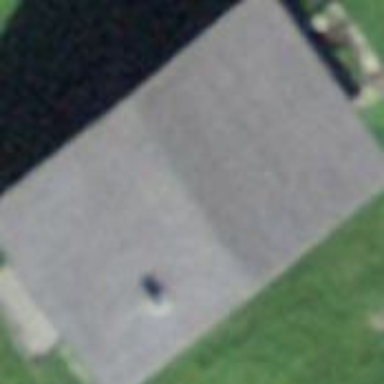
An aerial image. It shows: Rural barn.